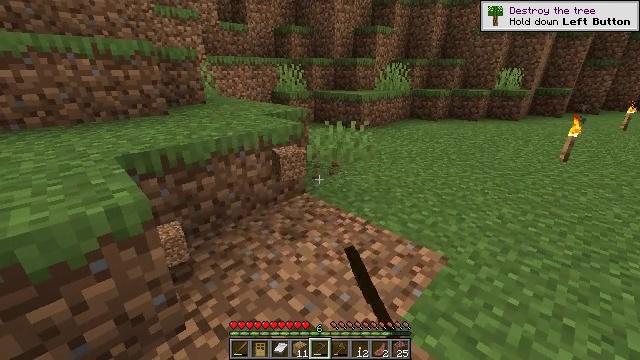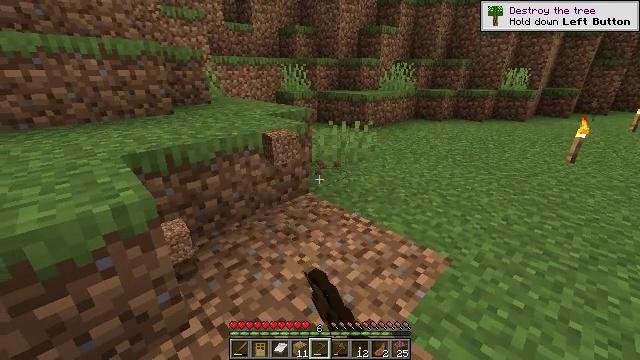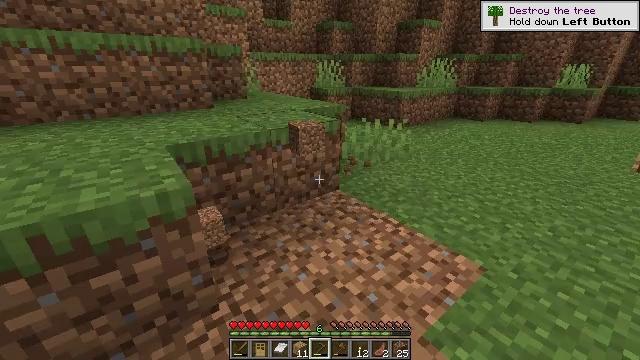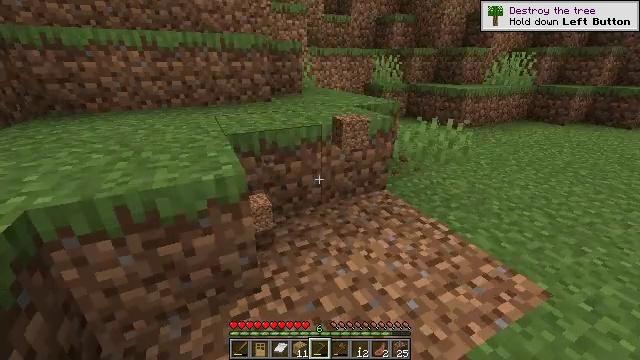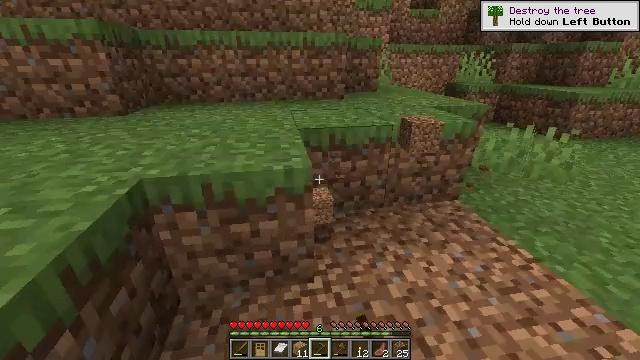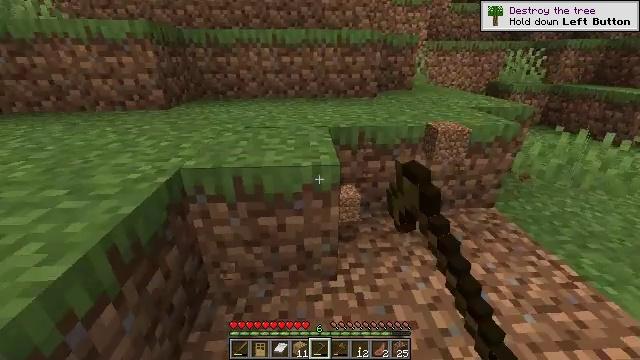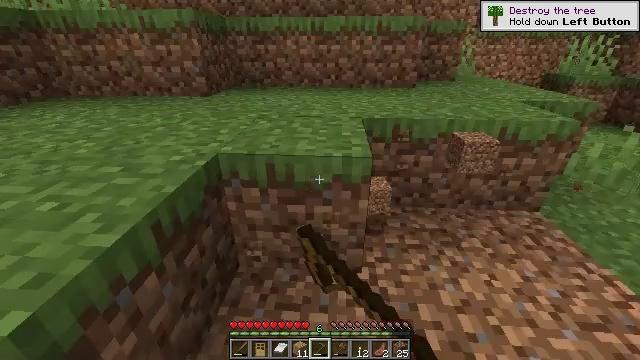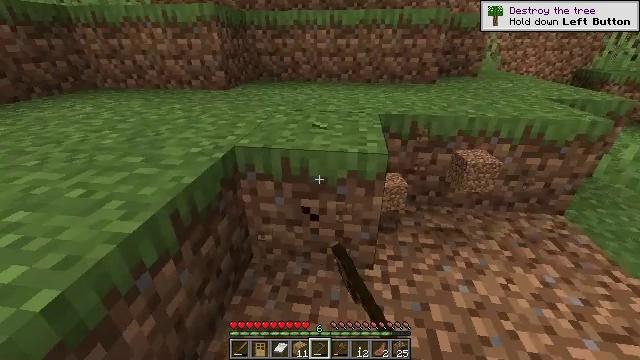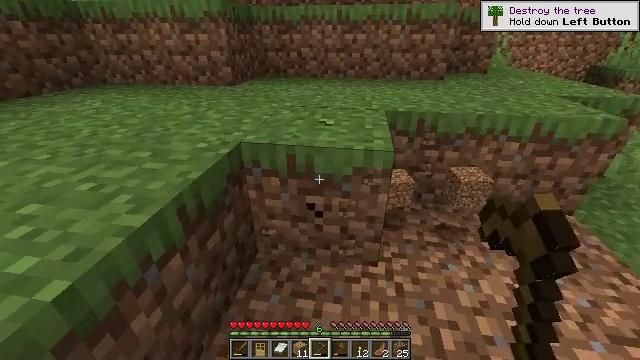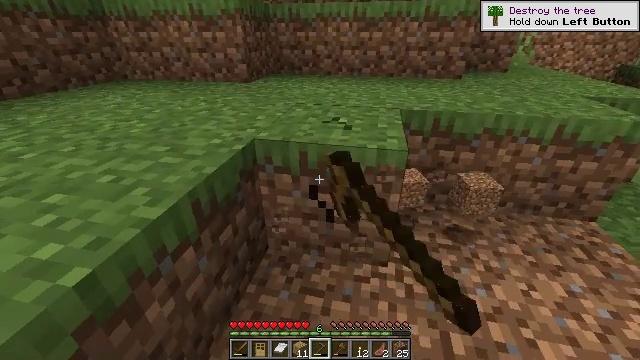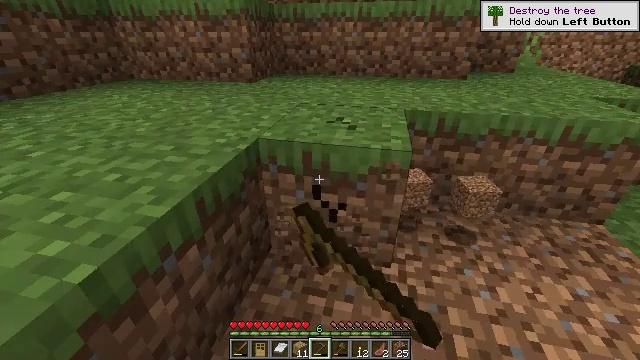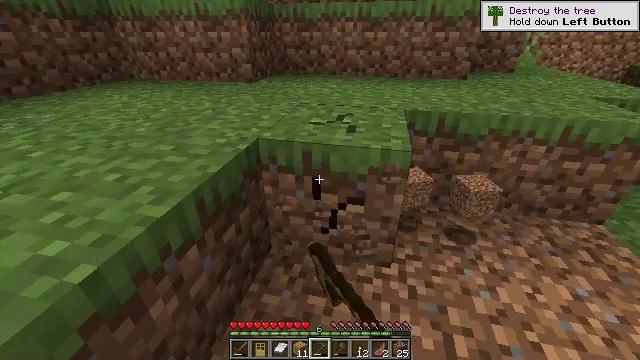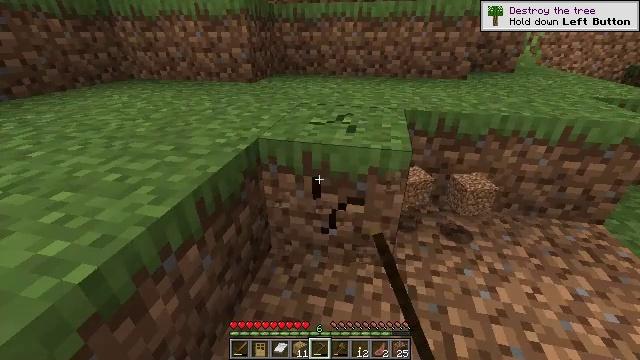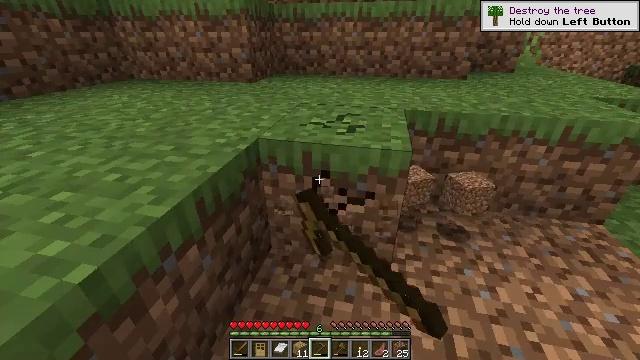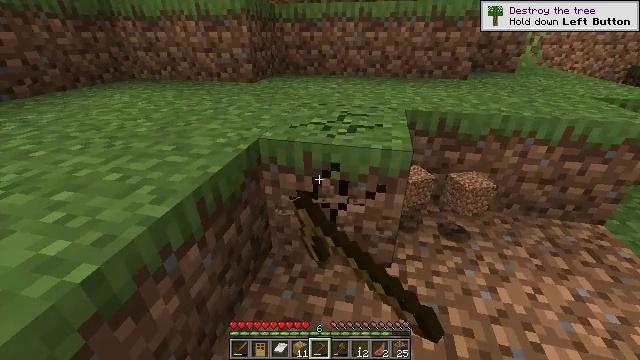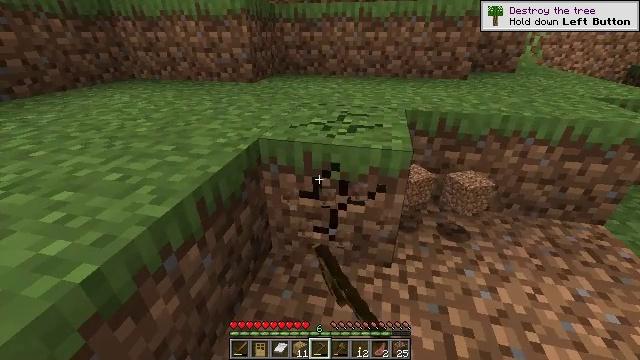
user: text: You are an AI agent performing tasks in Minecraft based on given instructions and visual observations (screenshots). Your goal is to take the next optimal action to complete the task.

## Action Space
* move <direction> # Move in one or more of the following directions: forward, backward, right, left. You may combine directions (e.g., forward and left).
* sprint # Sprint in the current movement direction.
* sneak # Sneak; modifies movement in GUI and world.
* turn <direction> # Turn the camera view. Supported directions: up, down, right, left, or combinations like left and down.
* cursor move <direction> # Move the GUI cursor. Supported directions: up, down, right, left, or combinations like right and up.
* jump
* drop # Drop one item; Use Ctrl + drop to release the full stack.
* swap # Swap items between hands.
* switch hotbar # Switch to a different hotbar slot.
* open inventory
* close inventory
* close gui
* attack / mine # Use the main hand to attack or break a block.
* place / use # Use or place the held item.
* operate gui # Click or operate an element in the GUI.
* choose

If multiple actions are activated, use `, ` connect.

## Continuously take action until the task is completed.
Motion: motion action
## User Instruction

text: Harvest grass block to clear the area.
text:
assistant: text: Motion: attack / mine
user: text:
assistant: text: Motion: turn left, attack / mine
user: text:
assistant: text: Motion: turn left, attack / mine
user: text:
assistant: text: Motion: turn left, attack / mine
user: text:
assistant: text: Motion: turn left, attack / mine
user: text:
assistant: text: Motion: turn left and down, attack / mine
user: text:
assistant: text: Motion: turn left and down, attack / mine
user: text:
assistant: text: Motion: turn left, attack / mine
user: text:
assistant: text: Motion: turn left, attack / mine
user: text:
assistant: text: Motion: attack / mine
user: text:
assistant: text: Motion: attack / mine
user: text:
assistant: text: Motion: attack / mine
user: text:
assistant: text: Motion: attack / mine
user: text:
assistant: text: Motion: attack / mine
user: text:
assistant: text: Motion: attack / mine
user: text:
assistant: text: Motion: attack / mine
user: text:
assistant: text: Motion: attack / mine
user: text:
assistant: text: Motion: attack / mine
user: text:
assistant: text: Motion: attack / mine
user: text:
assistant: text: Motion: attack / mine
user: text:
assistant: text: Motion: attack / mine
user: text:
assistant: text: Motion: attack / mine
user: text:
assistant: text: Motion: attack / mine
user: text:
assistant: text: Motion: attack / mine
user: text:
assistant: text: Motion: attack / mine
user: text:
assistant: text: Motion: attack / mine
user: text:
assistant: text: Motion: attack / mine
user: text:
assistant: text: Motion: attack / mine
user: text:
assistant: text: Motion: attack / mine
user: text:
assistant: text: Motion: no_op